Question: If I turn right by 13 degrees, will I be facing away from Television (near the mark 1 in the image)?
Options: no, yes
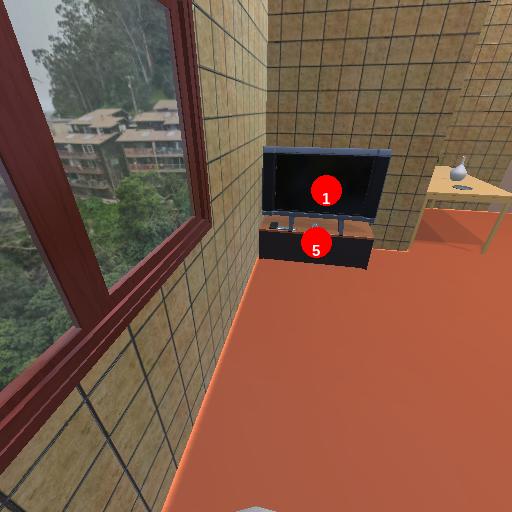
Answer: no